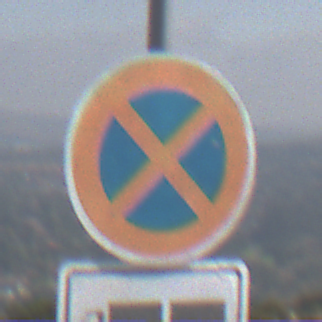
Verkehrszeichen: AbsolutesHalteverbot
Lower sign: HinweisDurchSinnbild16
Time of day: Midday
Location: Outdoor (Nature)
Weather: PartlyCloudy
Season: NotSpecified
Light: Natural